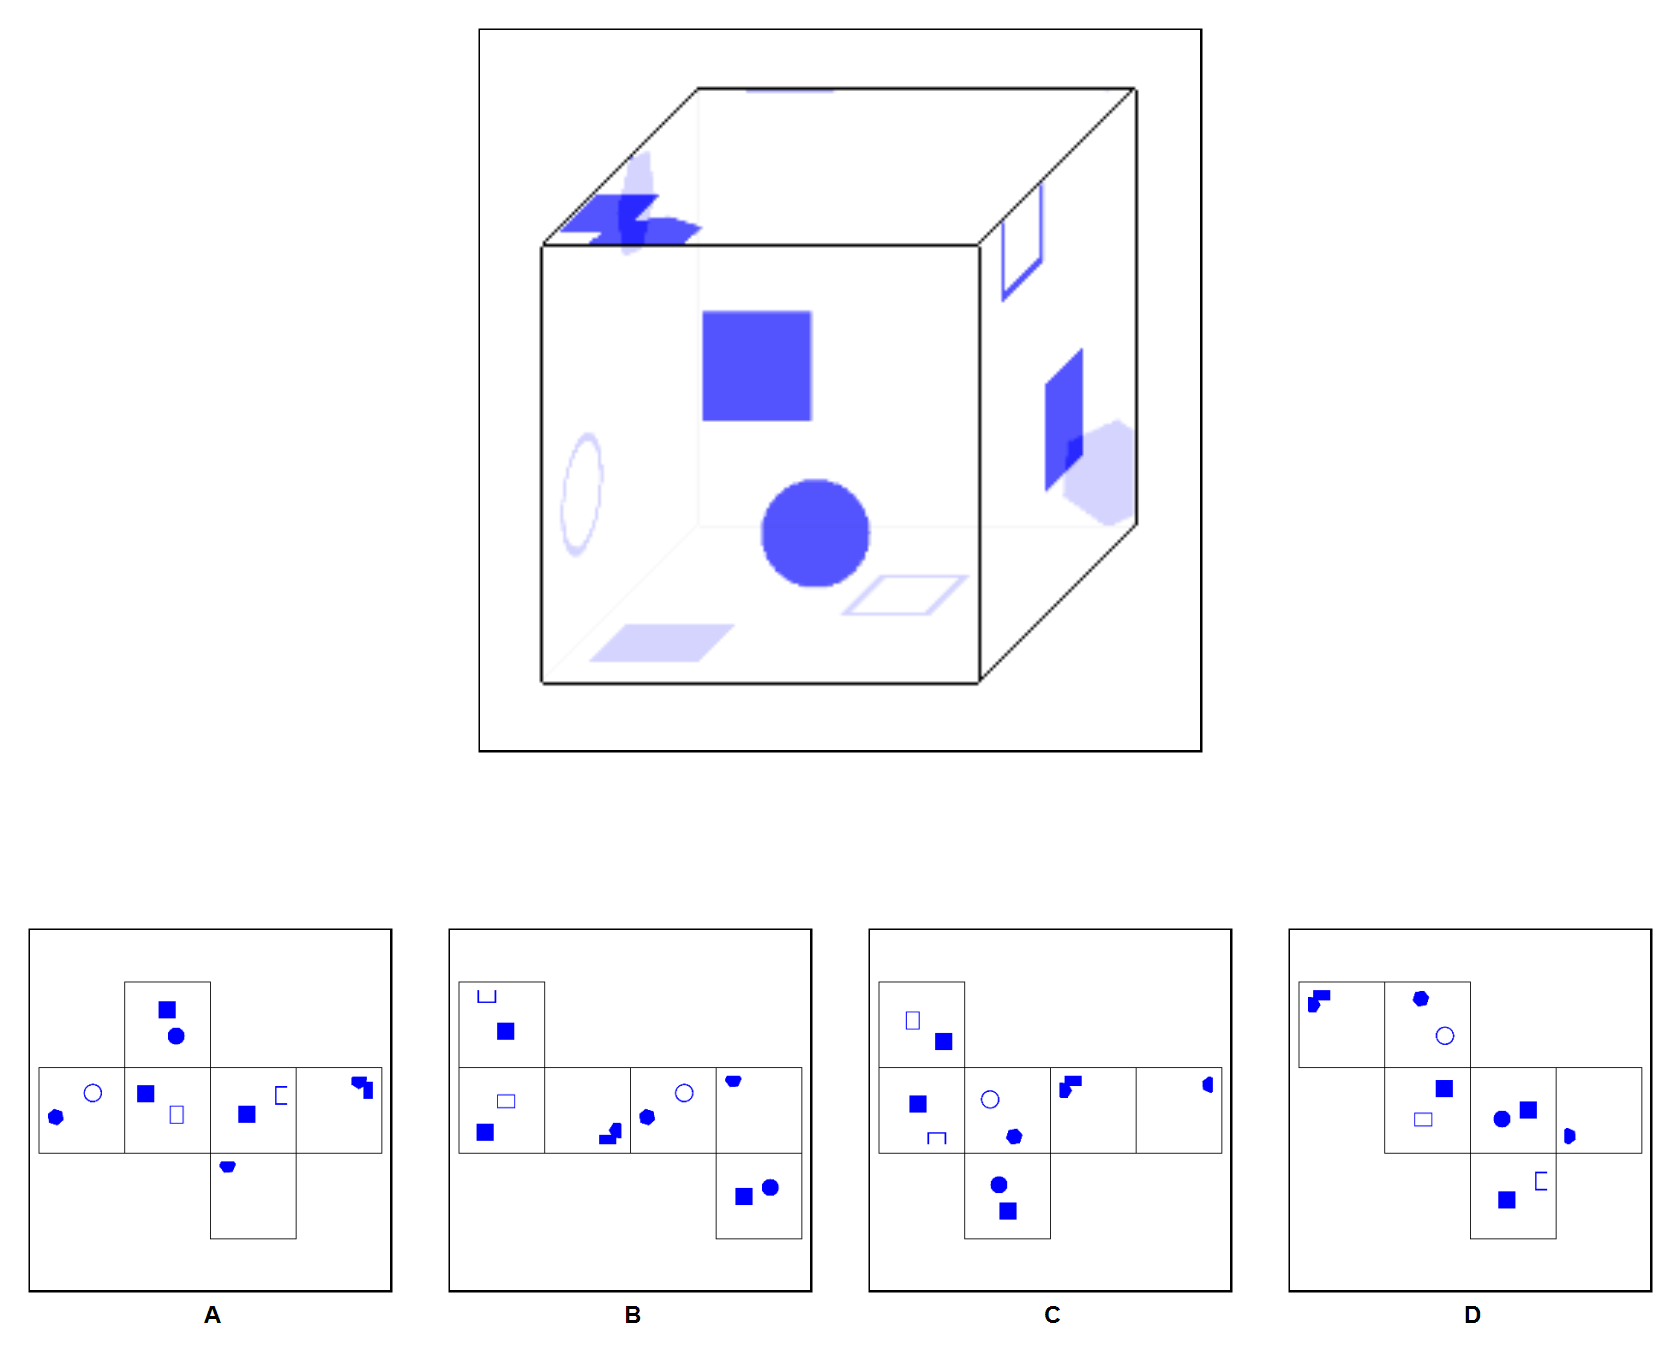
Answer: A